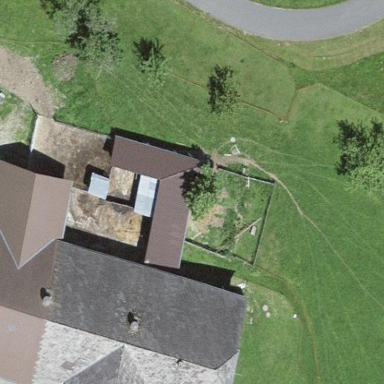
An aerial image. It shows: Farm building.